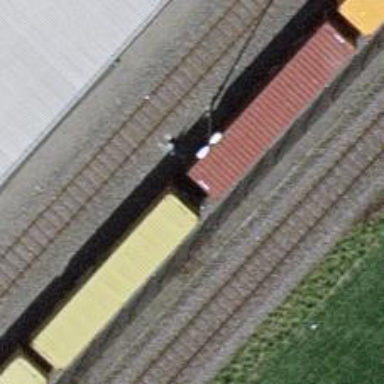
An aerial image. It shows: Railway switch.